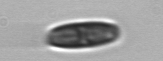
Label: pennate